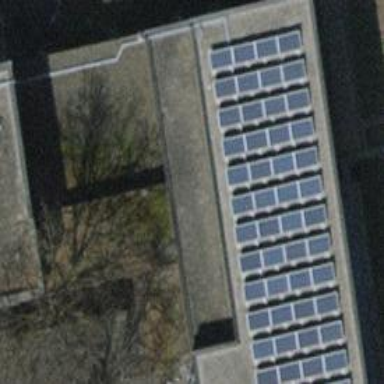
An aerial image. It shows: Solar power generator with photovoltaic panels.